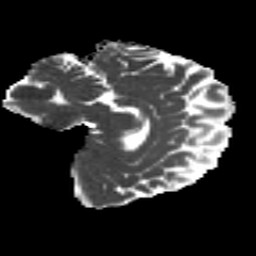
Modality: MD
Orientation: sagittal
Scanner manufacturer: siemens
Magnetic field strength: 3 T
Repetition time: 4.16 s
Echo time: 0.0806 s